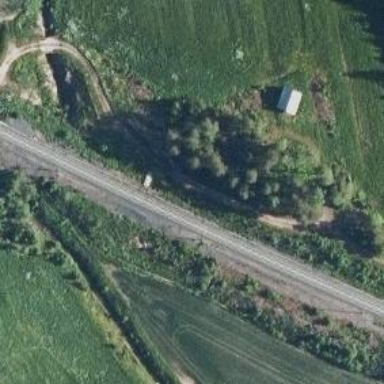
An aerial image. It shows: Railway track with continuous electrified contact lines.